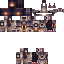
A female skeleton skin with dark skin, wearing brown helmet dressed in a orange robe top and brown pants, featuring a closed mouth.